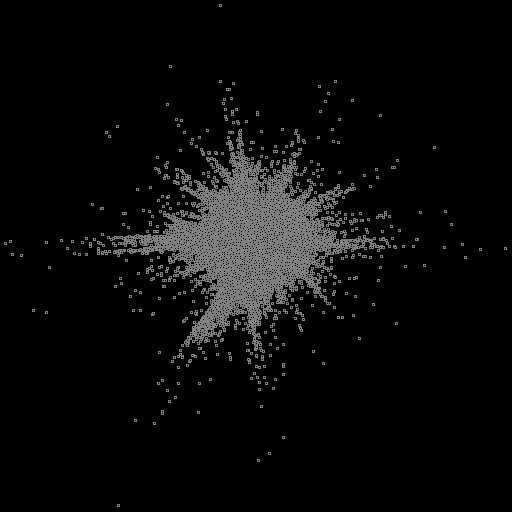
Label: star